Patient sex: M
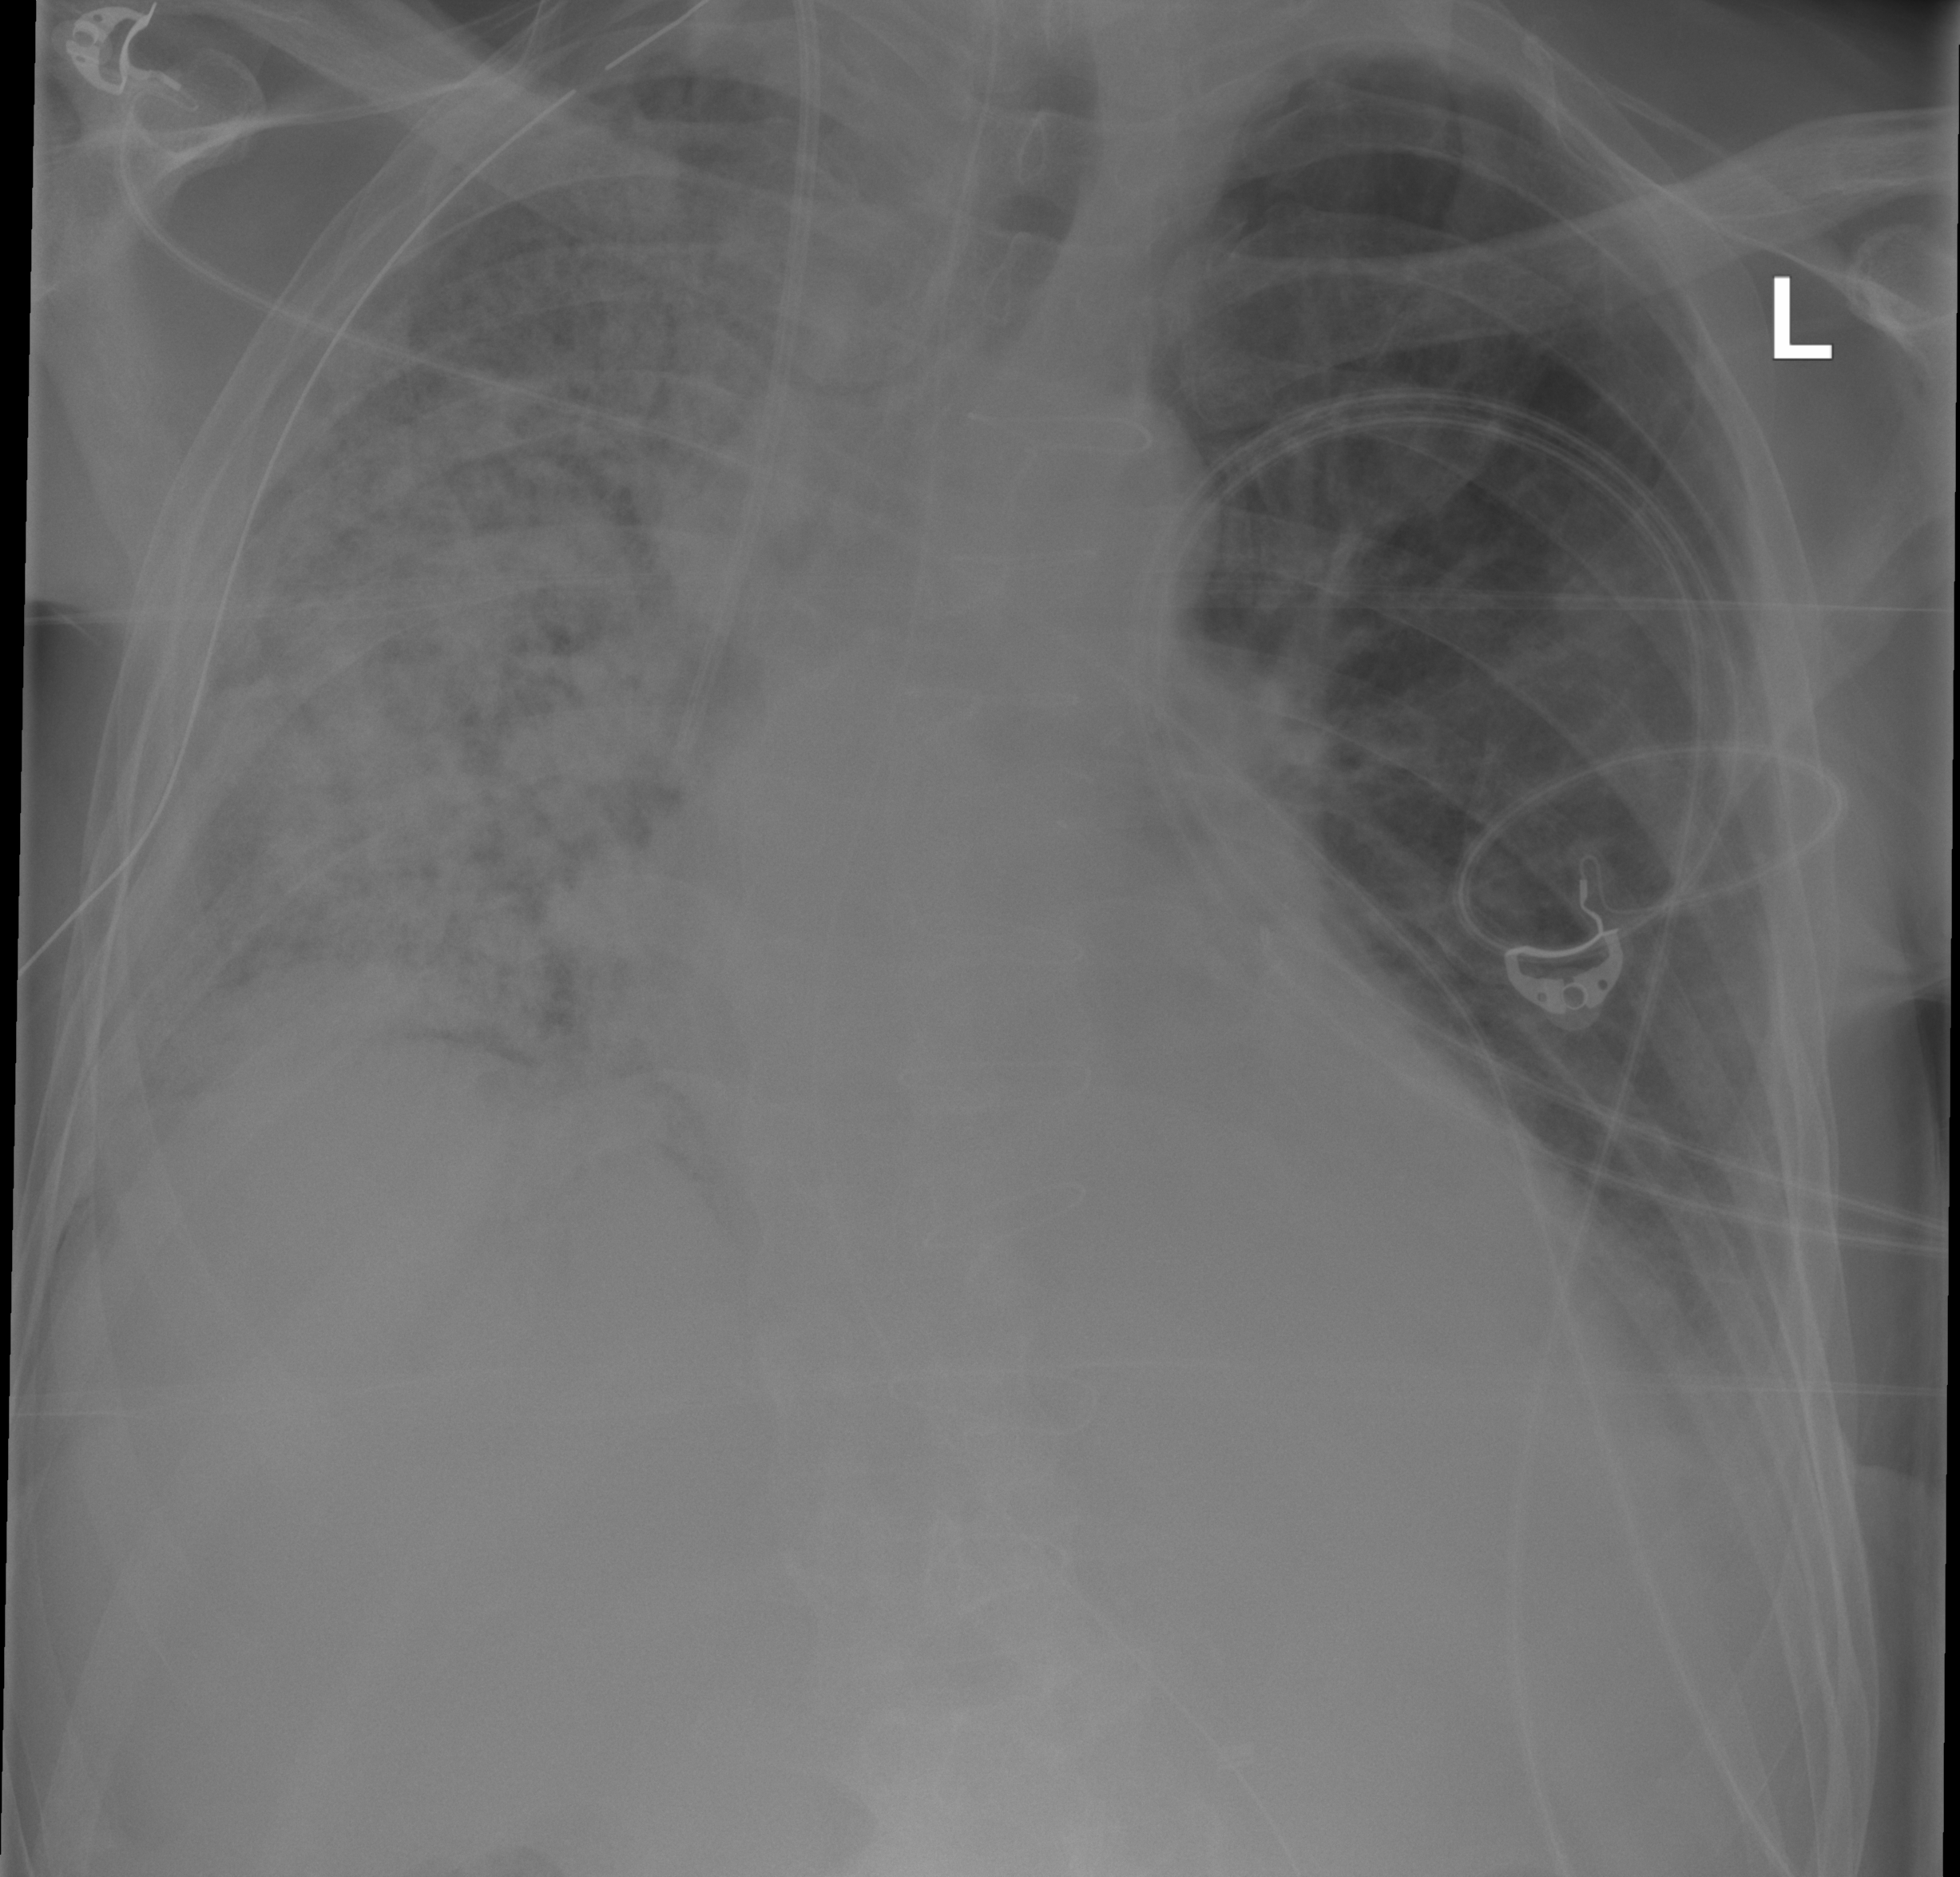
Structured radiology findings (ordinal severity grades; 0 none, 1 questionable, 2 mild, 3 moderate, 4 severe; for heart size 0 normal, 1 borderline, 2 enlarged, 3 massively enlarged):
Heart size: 2
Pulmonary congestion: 0
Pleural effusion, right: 1
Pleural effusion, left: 1
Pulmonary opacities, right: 3
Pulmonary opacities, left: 0
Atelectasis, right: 4
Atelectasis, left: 2